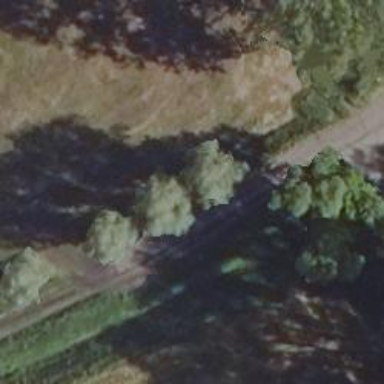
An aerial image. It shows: Row of trees in natural setting.